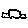
Label: car